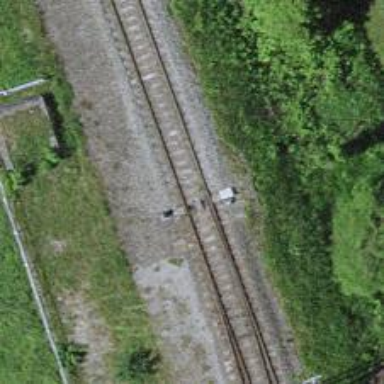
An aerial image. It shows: Railway switch.